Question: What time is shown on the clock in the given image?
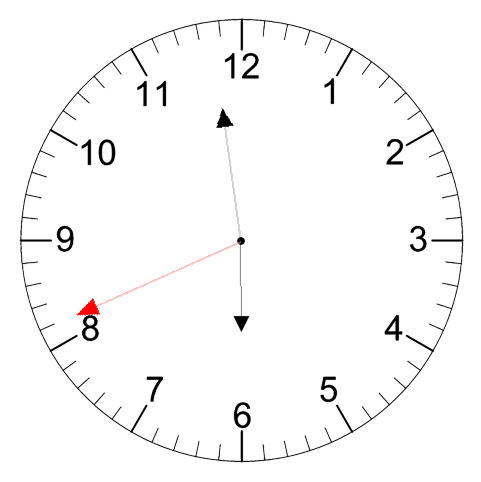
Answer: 05:58:41